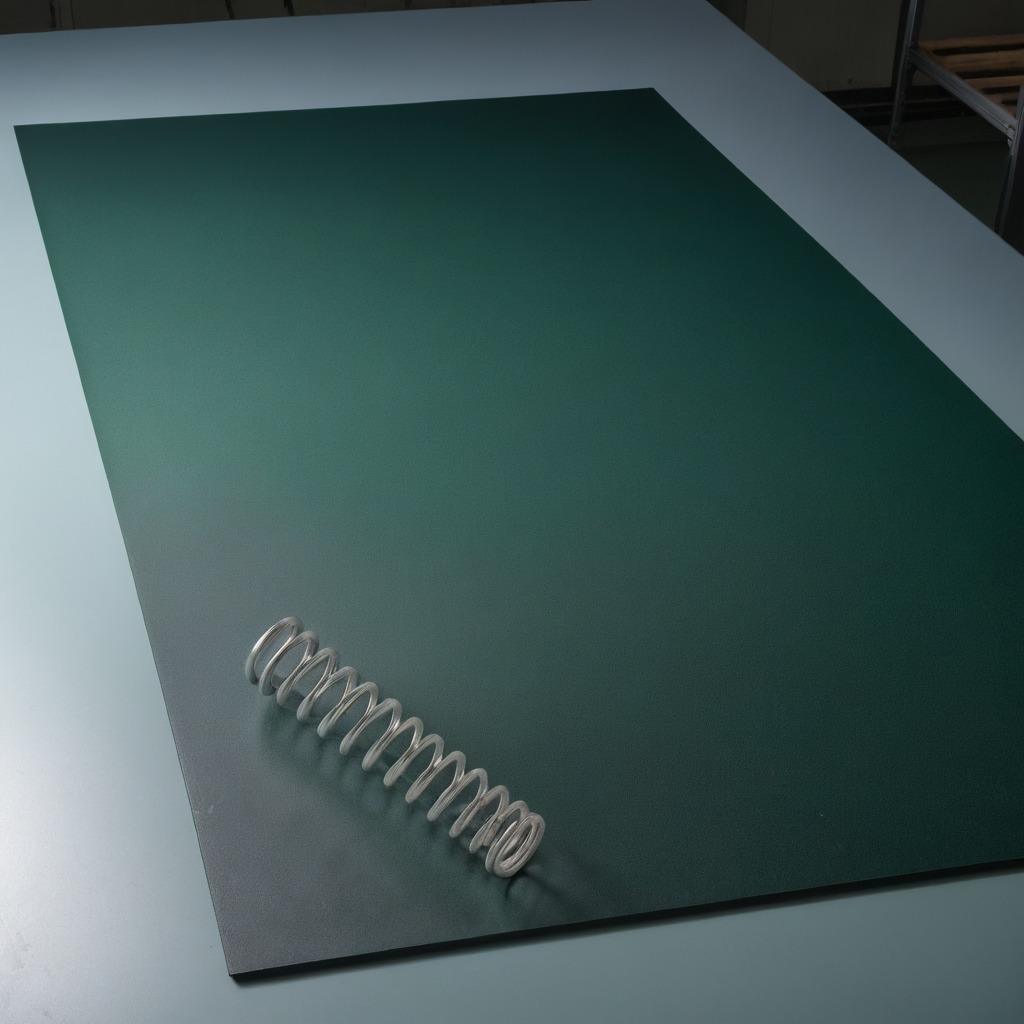
A coiled metal spring is lying on a clean granite tabletop covered with a green rubber mat inside a workshop under bright overhead lighting crisp shadows high clarity worn but beneath the mat